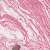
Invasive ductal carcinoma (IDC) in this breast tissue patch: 0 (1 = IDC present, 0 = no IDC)